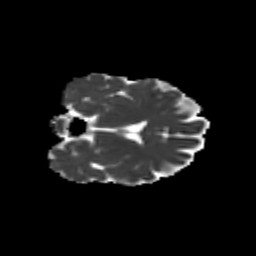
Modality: MD
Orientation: coronal
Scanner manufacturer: siemens
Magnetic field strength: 3 T
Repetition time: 9.2 s
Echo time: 0.084 s